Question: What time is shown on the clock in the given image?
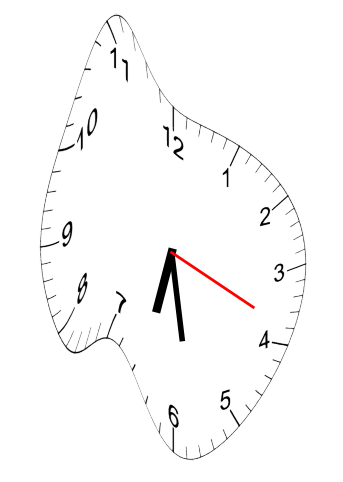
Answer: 06:28:19